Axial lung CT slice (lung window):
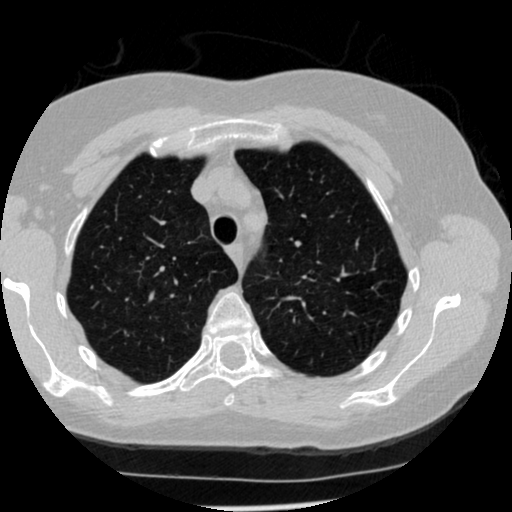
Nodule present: no